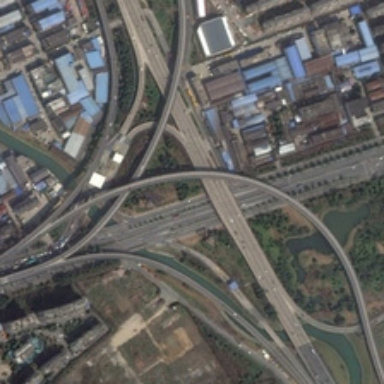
The house is surrounded by many green trees and roads .